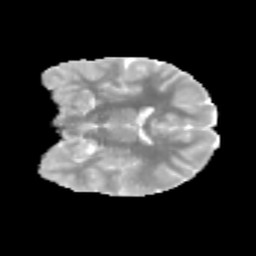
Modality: MD
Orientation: coronal
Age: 11
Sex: male
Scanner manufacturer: siemens
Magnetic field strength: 3 T
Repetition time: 3.8 s
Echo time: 0.07 s